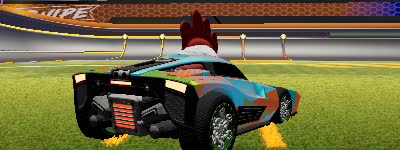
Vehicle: breakout